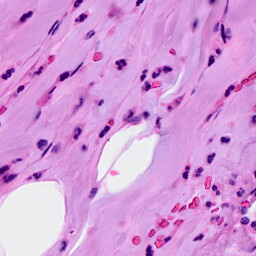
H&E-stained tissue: Breast